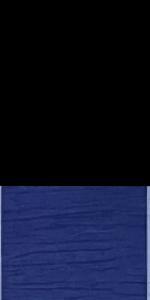
Label: Empty